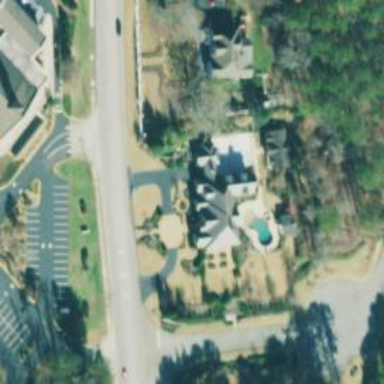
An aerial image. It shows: Driveway leading to service road.